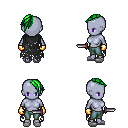
a pixel art fantasy rpg character, female body template, dark elf, purple skin, black tattered cape, teal pants, green long mohawk hairstyle, gold gloves, white slippers, dagger, four views (front, back, left, right), 2x2 character sprite sheet, small pixel art, hard edges, no anti-aliasing